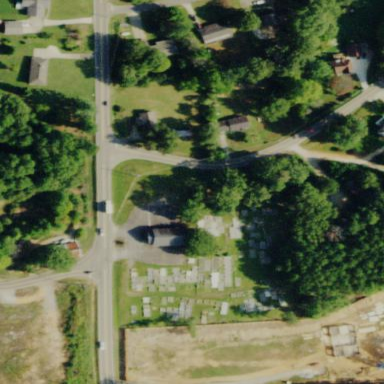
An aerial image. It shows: Cemetery.